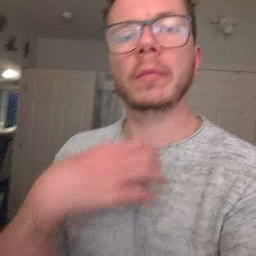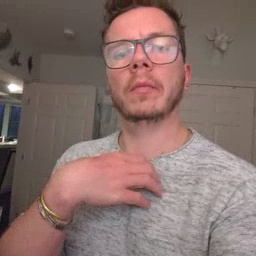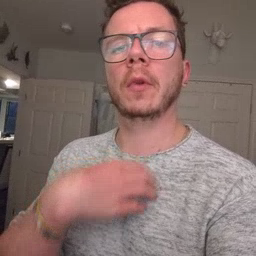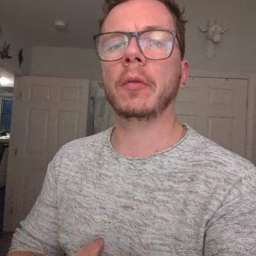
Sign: hungry